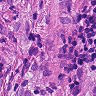
Metastatic tissue present: yes